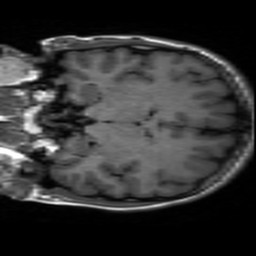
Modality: inplaneT1
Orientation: coronal
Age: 17
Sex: female
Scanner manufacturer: ge
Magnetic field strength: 3 T
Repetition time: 2.499 s
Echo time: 0.02513 s